Question: I have this data as displayed in images.

And I want to display this data like this
'''
CYNAME 04 JAN 2012 03 JAN 2012 02 JAN 2012 01 JAN-2012
CUL 12 12 12 12
'''
How can i achieve this in oracle 10g to display like that.
My Current Sql Query is like this
'''
SELECT CY_NAME,
NVL(MAX(DECODE ( CA_DATE , (SELECT MAX(CA_DATE) FROM COTTON_ARV), CA_VALUE )),0) "04 JAN 2013",
NVL(MAX(DECODE ( CA_DATE , (SELECT MAX(CA_DATE)-1 FROM COTTON_ARV), CA_VALUE )),0) "03 JAN 2013",
NVL(MAX(DECODE ( CA_DATE , (SELECT MAX(CA_DATE)-2 FROM COTTON_ARV), CA_VALUE )),0) "02 JAN 2013",
NVL(MAX(DECODE ( CA_DATE , (SELECT MAX(CA_DATE)-3 FROM COTTON_ARV), CA_VALUE )),0) "01 JAN 2013",
NVL(MAX(DECODE ( CA_DATE , (SELECT MAX(CA_DATE)-4 FROM COTTON_ARV), CA_VALUE )),0) "31 DEC 2012",
NVL(MAX(DECODE ( CA_DATE , (SELECT MAX(CA_DATE)-5 FROM COTTON_ARV), CA_VALUE )),0) "30 DEC 2012",
NVL(MAX(DECODE ( CA_DATE , (SELECT MAX(CA_DATE)-6 FROM COTTON_ARV), CA_VALUE )),0) "29 DEC 2012"
FROM V_COTTON_ARV
GROUP BY CY_NAME
'''
Problem is that alis is fixed but date is dynamic inside the query.How can I change the alias according to query.Or is there any way to do this
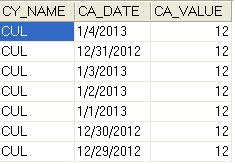
Answer: Before Oracle 11g you can't pivot a table using a simple SQL statement.
You need a PL/SQL procedure that builds dinamically a pivoted query like this:
'''
SELECT CYNAME
, MAX(DECODE(CA_DATE, TO_DATE('01-01-2013', 'DD-MM-YYYY'), CA_VALUE, NULL)) AS "01-01-2013"
, MAX(DECODE(CA_DATE, TO_DATE('02-01-2013', 'DD-MM-YYYY'), CA_VALUE, NULL)) AS "02-01-2013"
, MAX(DECODE(CA_DATE, TO_DATE('03-01-2013', 'DD-MM-YYYY'), CA_VALUE, NULL)) AS "03-01-2013"
, ...
FROM MY_TABLE
GROUP BY CYNAME;
'''
or build it manually if you need to run it just once.